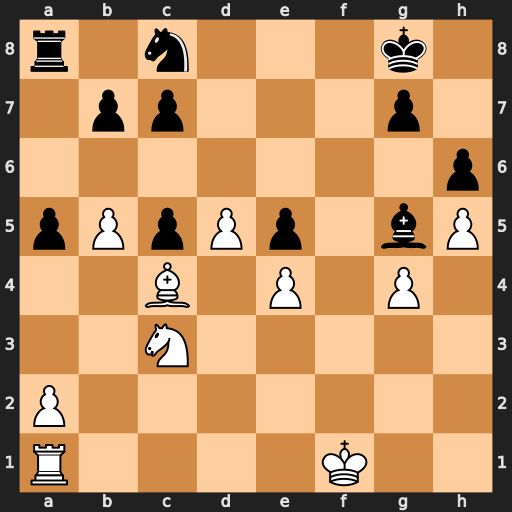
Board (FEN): r1n3k1/1pp3p1/7p/pPpPp1bP/2B1P1P1/2N5/P7/R4K2
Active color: w
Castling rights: -
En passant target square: -
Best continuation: d6+ Kf8 dxc7 Nb6 Be6